Interaction volume radius: 10 \u00c5
Interaction volume height: 25 \u00c5
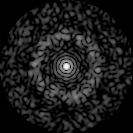
Disorder parameter: 0.8389